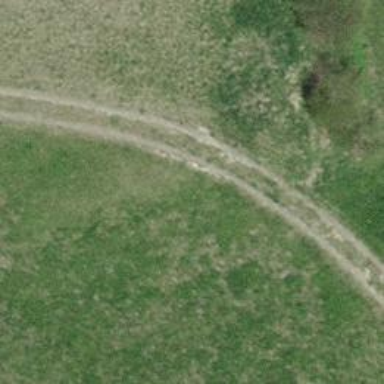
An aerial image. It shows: Track with grade 3 tracktype.